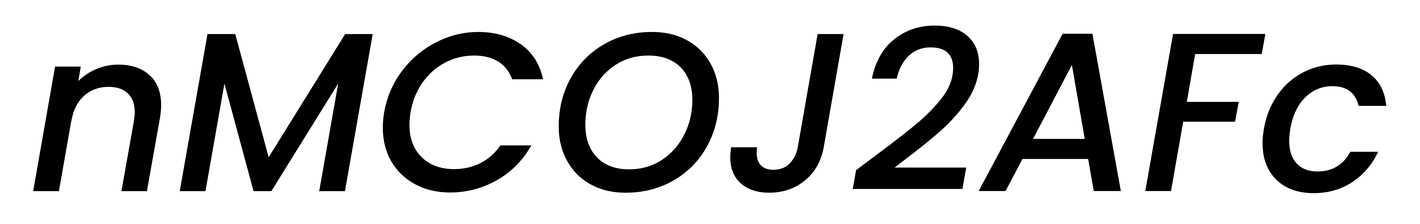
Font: Poppins-MediumItalic